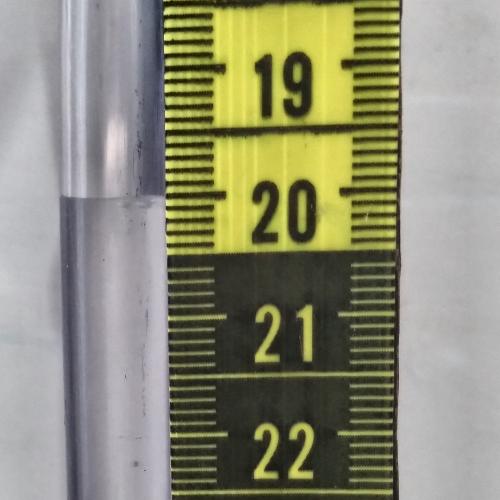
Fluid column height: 20.0 cm